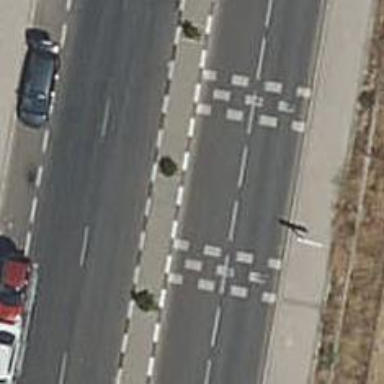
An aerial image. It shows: Traffic calming measure in place: rumble strips.